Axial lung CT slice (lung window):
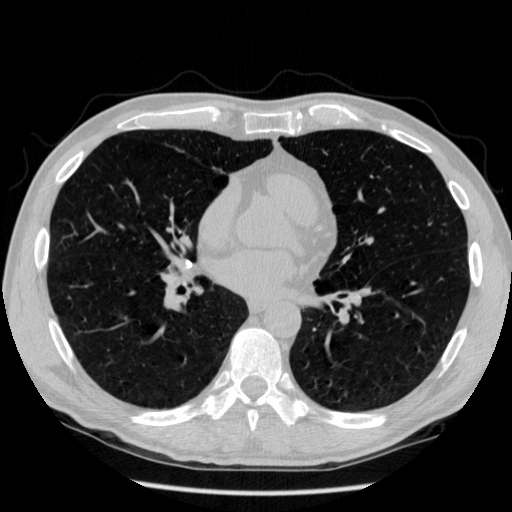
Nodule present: no